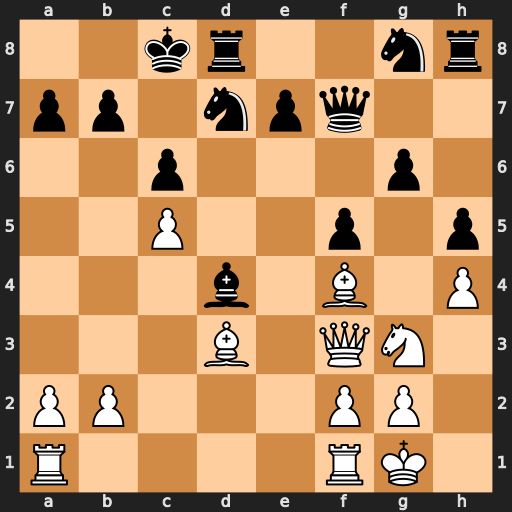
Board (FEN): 2kr2nr/pp1npq2/2p3p1/2P2p1p/3b1B1P/3B1QN1/PP3PP1/R4RK1
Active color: w
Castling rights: -
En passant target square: -
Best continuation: Qxc6+ bxc6 Ba6#